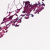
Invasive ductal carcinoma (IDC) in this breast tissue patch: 0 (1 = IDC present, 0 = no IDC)